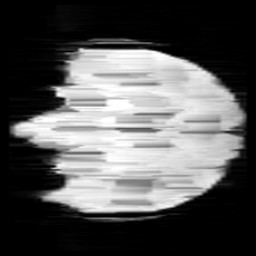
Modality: minIP
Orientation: coronal
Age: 11
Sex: female
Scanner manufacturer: siemens
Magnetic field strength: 3 T
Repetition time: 0.027 s
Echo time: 0.02 s